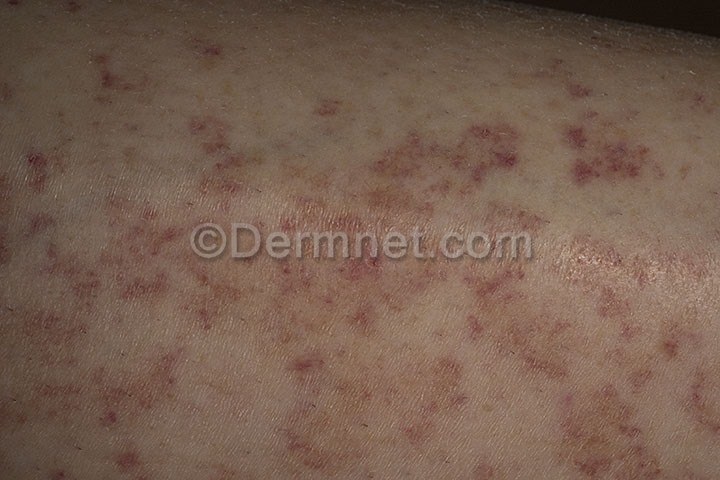
Disease: Vasculitis Photos